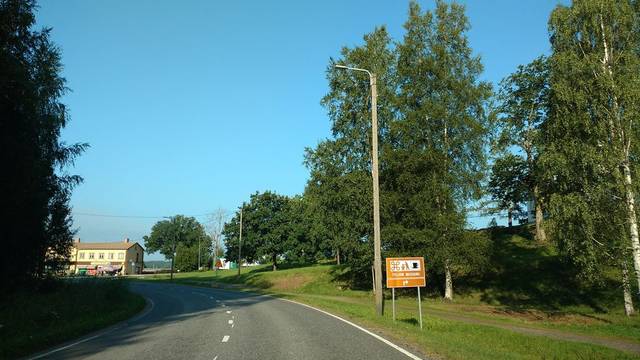
Region: Finland
Coordinates: 60.255, 22.959